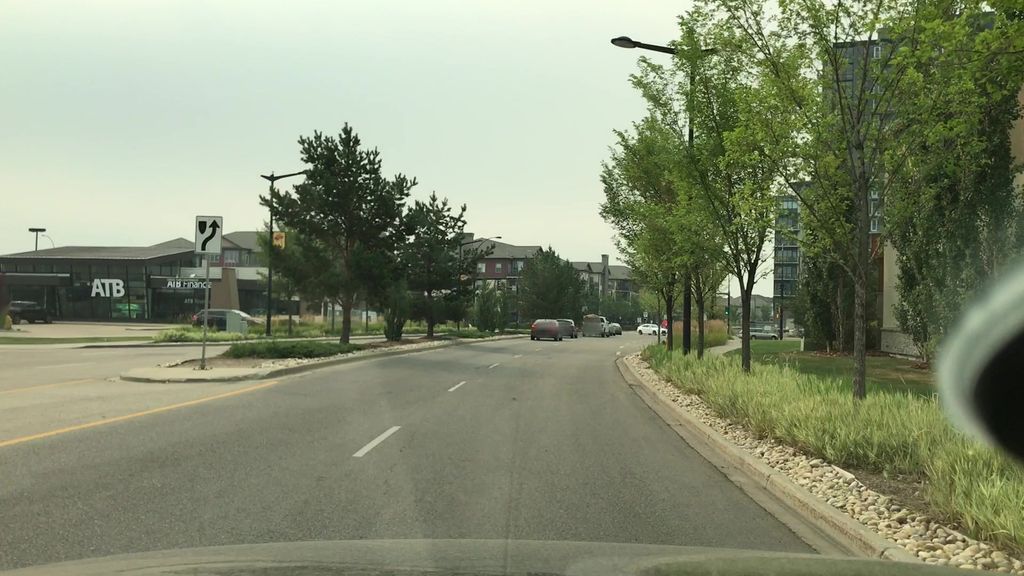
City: edmonton